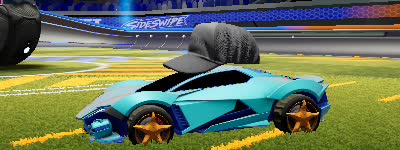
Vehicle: werewolf